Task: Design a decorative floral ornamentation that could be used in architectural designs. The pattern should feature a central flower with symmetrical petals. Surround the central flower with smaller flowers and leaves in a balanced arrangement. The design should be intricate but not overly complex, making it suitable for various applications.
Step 884:
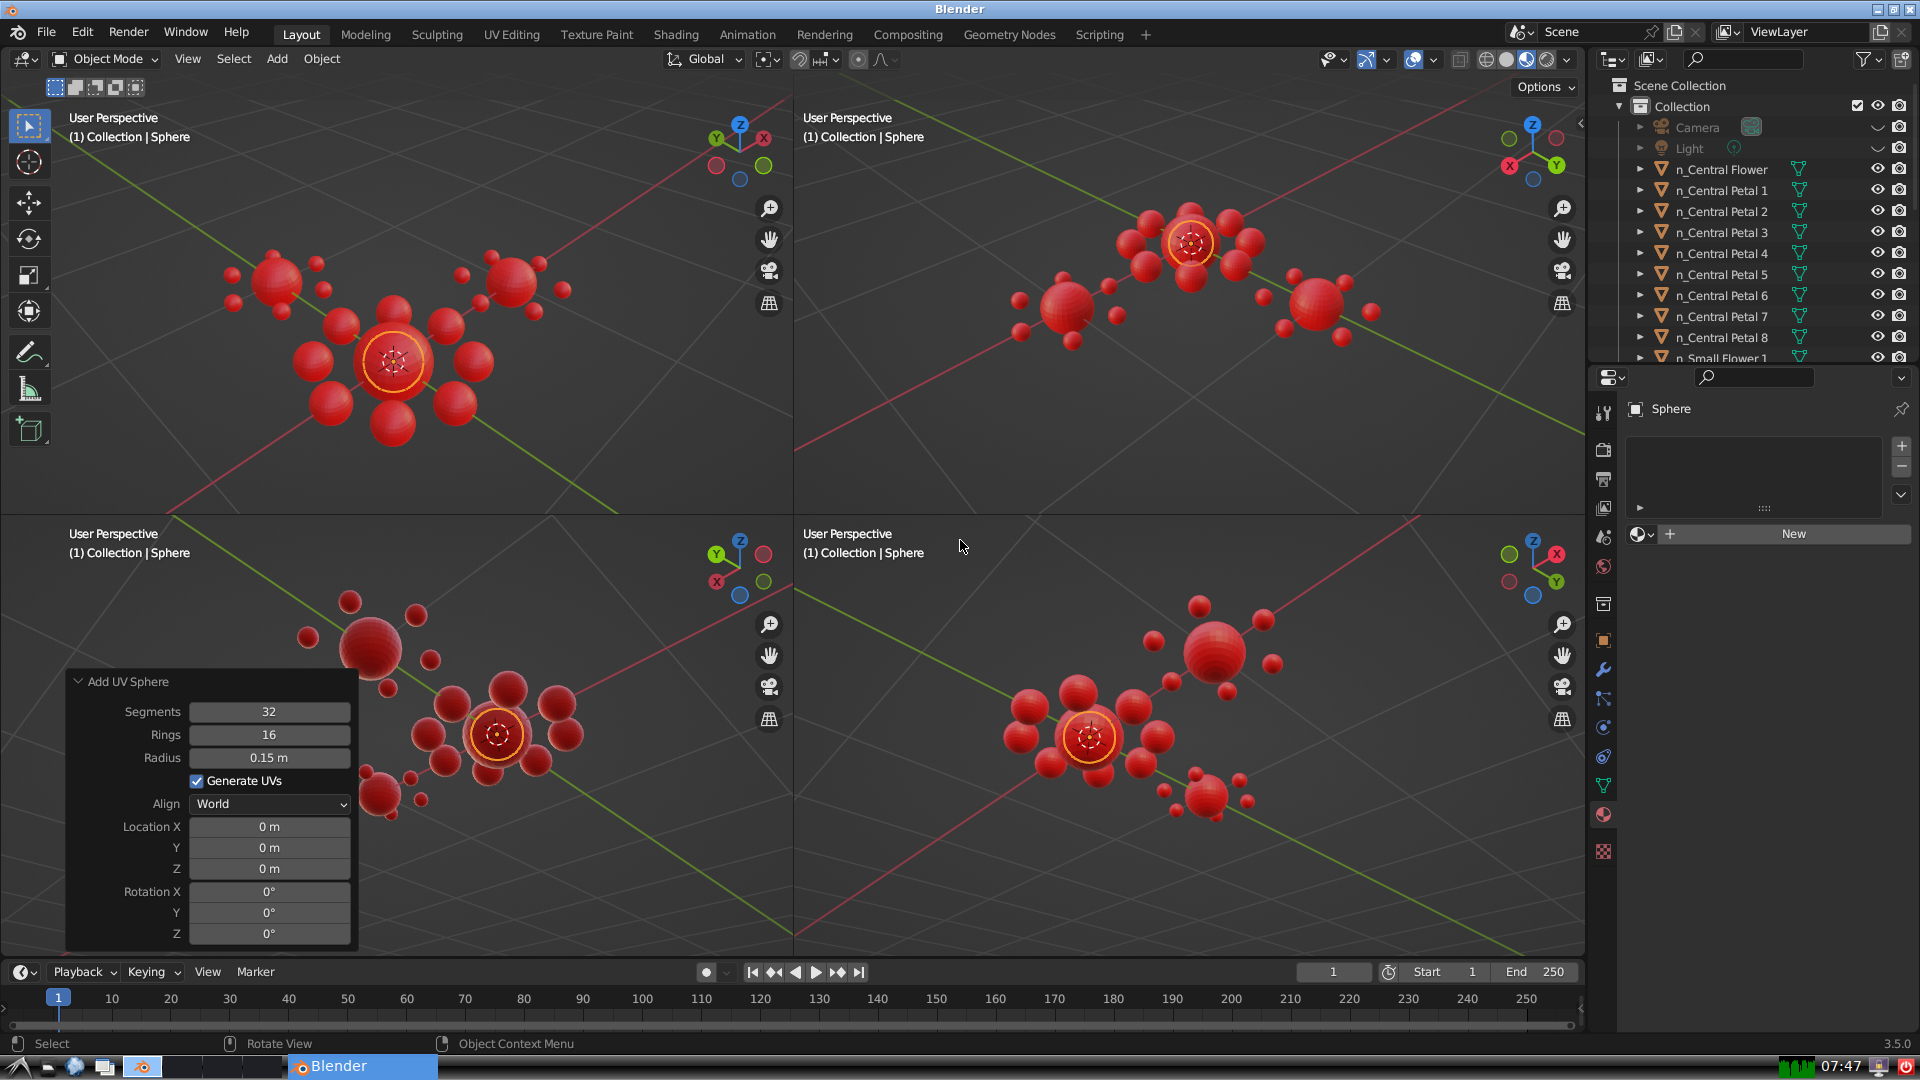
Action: {"mouse_move": [270, 827]}